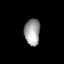
Tissue: lung
Cell type: Smooth muscle cells
Senescence score: 0.5598
Nuclear area (px): 401
Mean DAPI intensity: 160.062